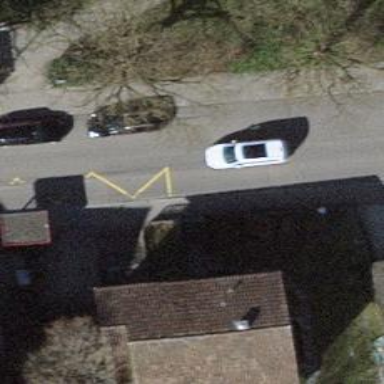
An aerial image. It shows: Bus stop equipped with public transport stop position.